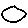
Label: circle